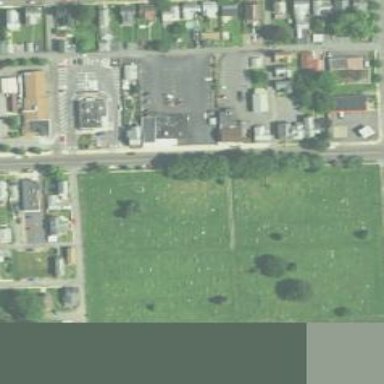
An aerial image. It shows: Cemetery.